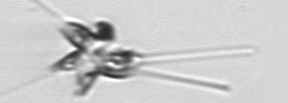
Label: Asterionellopsis_glacialis